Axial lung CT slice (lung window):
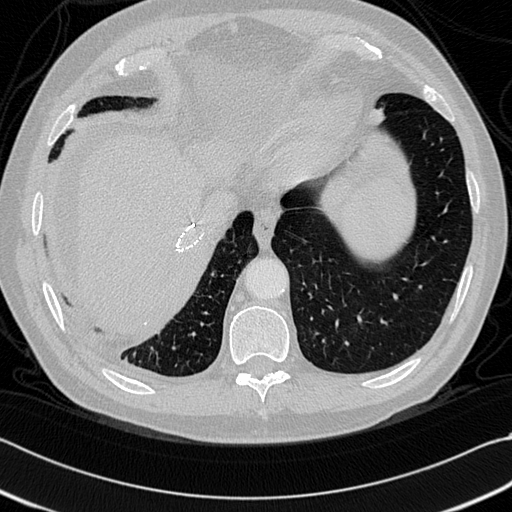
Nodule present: no